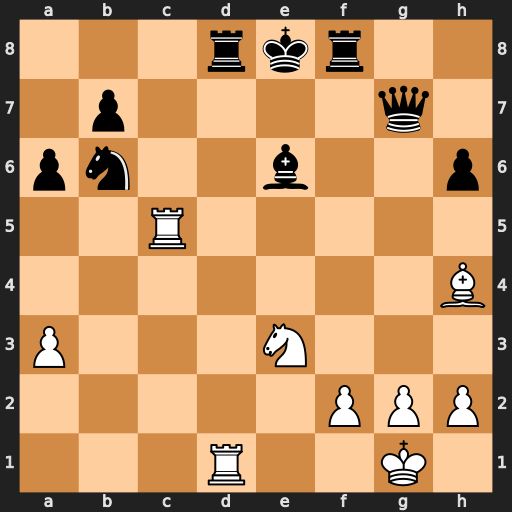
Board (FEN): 3rkr2/1p4q1/pn2b2p/2R5/7B/P3N3/5PPP/3R2K1
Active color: w
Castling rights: -
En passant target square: -
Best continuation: Rxd8+ Kf7 Rc7+